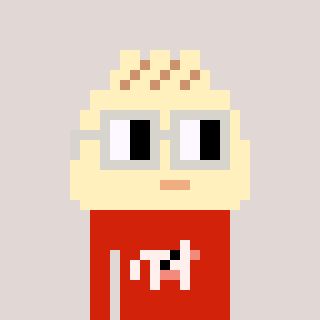
a pixel art character with square light gray glasses, a porkbao-shaped head and a red-colored body on a warm background